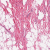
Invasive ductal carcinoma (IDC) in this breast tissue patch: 0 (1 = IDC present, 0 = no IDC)